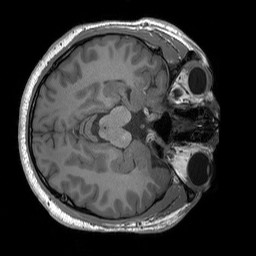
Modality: T1w
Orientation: axial
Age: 18
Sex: male
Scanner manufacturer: siemens
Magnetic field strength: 3 T
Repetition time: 1.9 s
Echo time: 0.00243 s